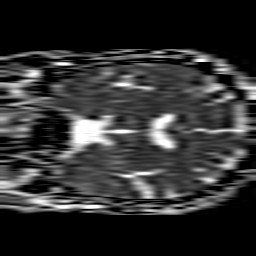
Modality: ADC
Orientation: coronal
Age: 64
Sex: male
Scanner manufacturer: philips
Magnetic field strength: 1.5 T
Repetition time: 3.547 s
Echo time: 0.09411 s